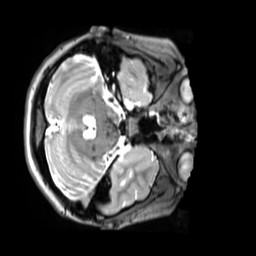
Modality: T2w
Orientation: axial
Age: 11
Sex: female
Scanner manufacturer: siemens
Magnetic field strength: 3 T
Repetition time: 3.2 s
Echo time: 0.408 s